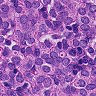
Metastatic tissue present: yes